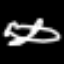
Label: airplane